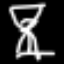
Label: hourglass